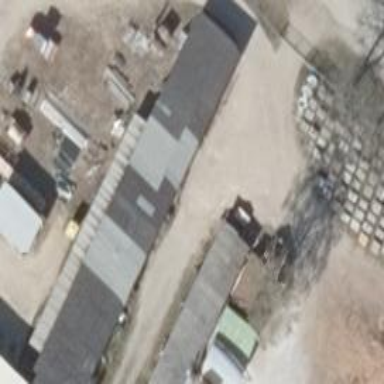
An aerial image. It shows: Shed.